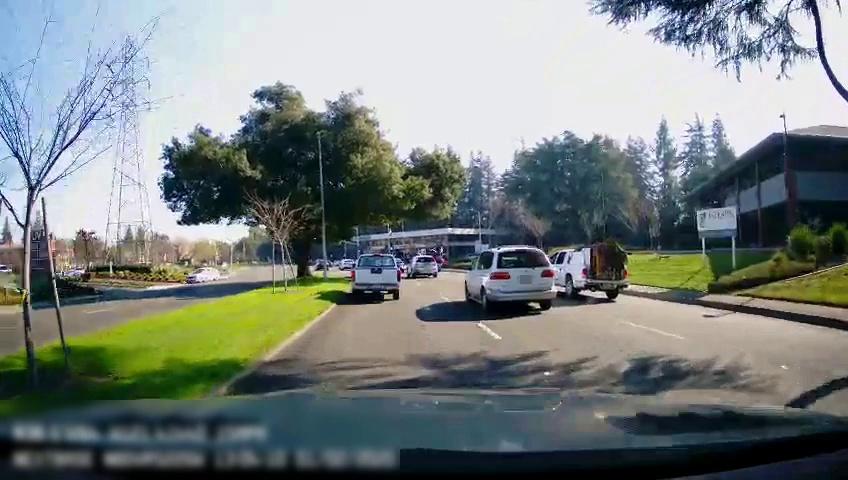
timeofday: Day
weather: Sunny
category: Drivable Space
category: Drivable Space
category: Vehicles | Car
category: Vehicles | Truck
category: Vehicles | Van
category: Vehicles | SUV
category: Vehicles | Car
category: Vehicles | Car
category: Vehicles | Truck
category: Lanes | Current Lane
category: Lanes | Current Lane